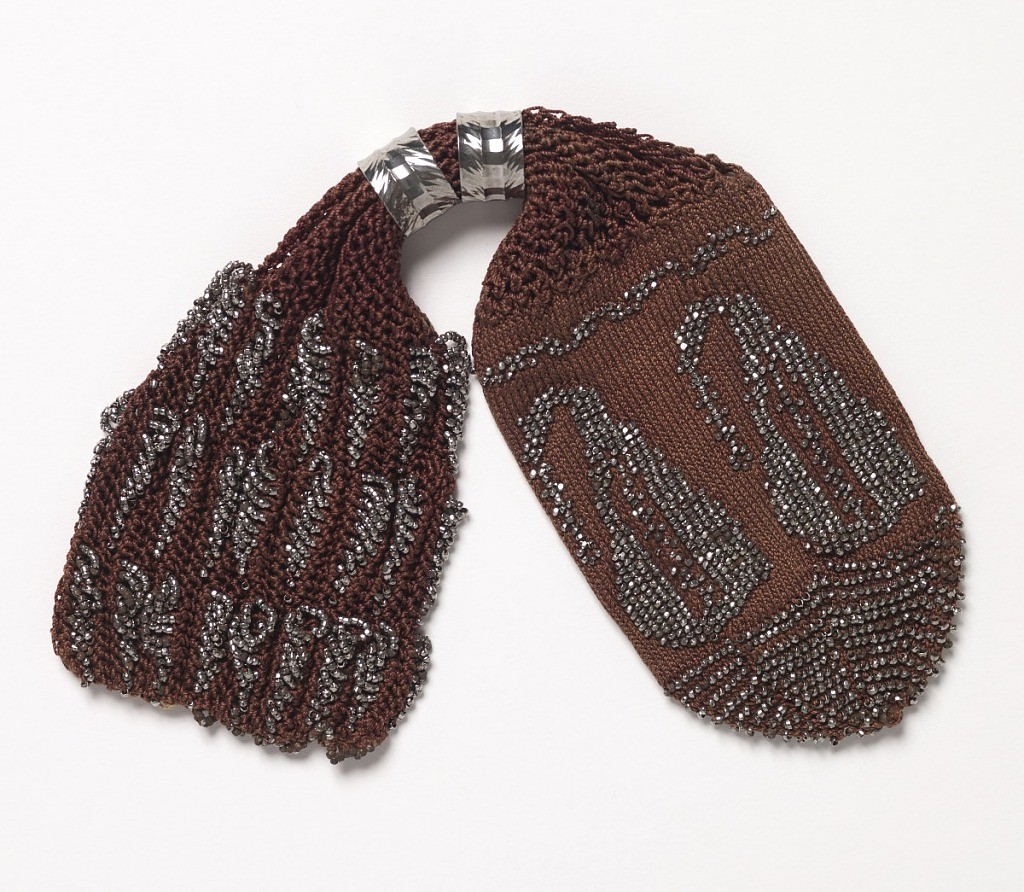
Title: Miser's purse
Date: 1890–1910
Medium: silk, steel beads, metal rings Technique: knitted in crossed and uncrossed stockinette and openwork stitches Label: knitted silk and steel beads in cross and uncrossed stockinette and openwork stitches, metal rings
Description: Brown silk miser's purse with two steel rings and steel beads, in paisley pattern at rounded end.